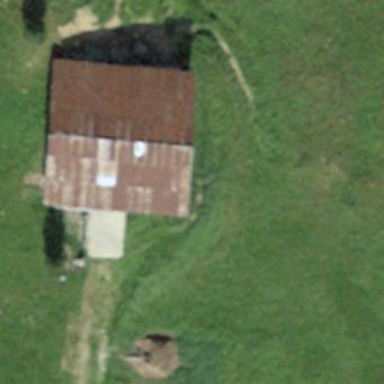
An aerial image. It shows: Cabin is depicted in the image.